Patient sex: M
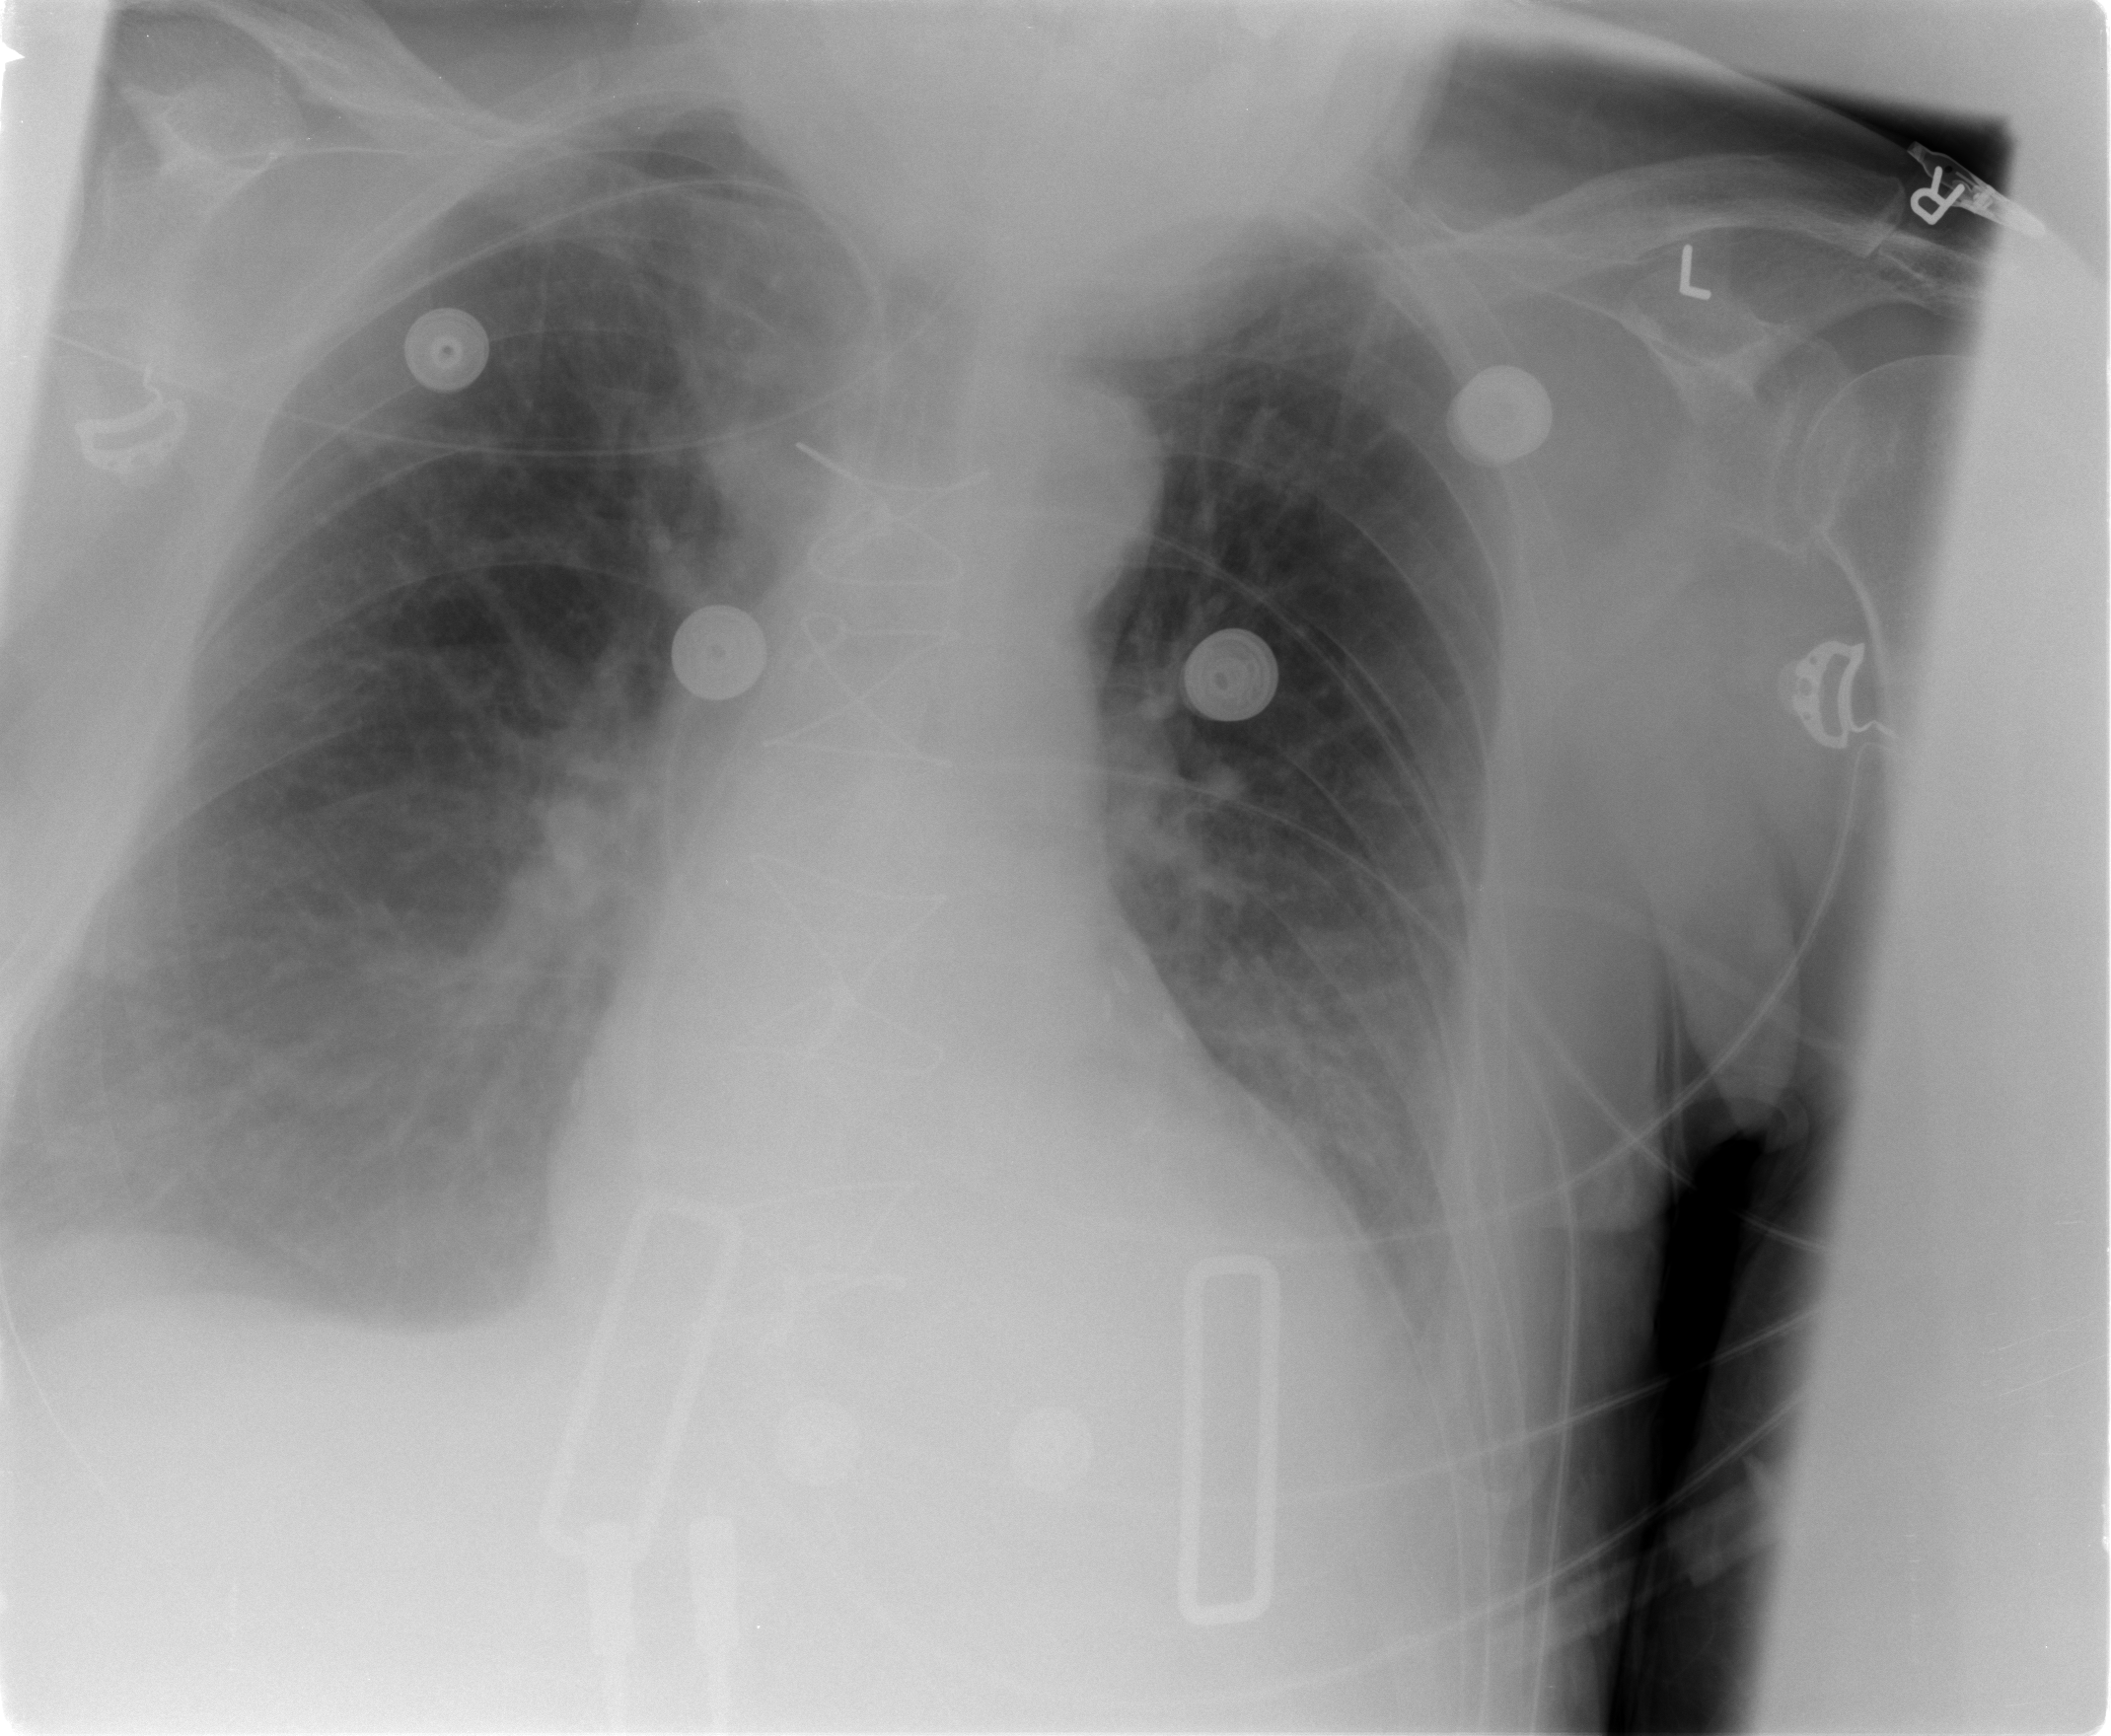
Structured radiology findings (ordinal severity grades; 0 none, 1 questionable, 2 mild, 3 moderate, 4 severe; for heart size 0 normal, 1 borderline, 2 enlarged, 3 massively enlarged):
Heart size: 2
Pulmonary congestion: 2
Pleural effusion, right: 2
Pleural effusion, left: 2
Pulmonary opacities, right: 2
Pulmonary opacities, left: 2
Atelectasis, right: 2
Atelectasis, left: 2